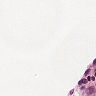
Metastatic tissue present: no